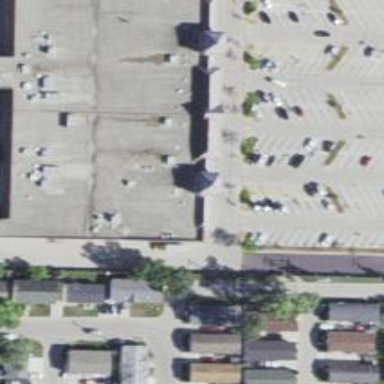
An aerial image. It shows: Retail building housing supermarket.